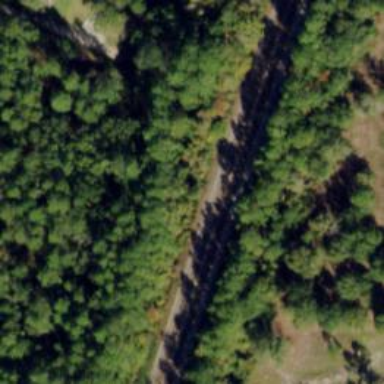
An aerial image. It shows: Railway track.